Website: home-depot
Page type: delivery-shipping
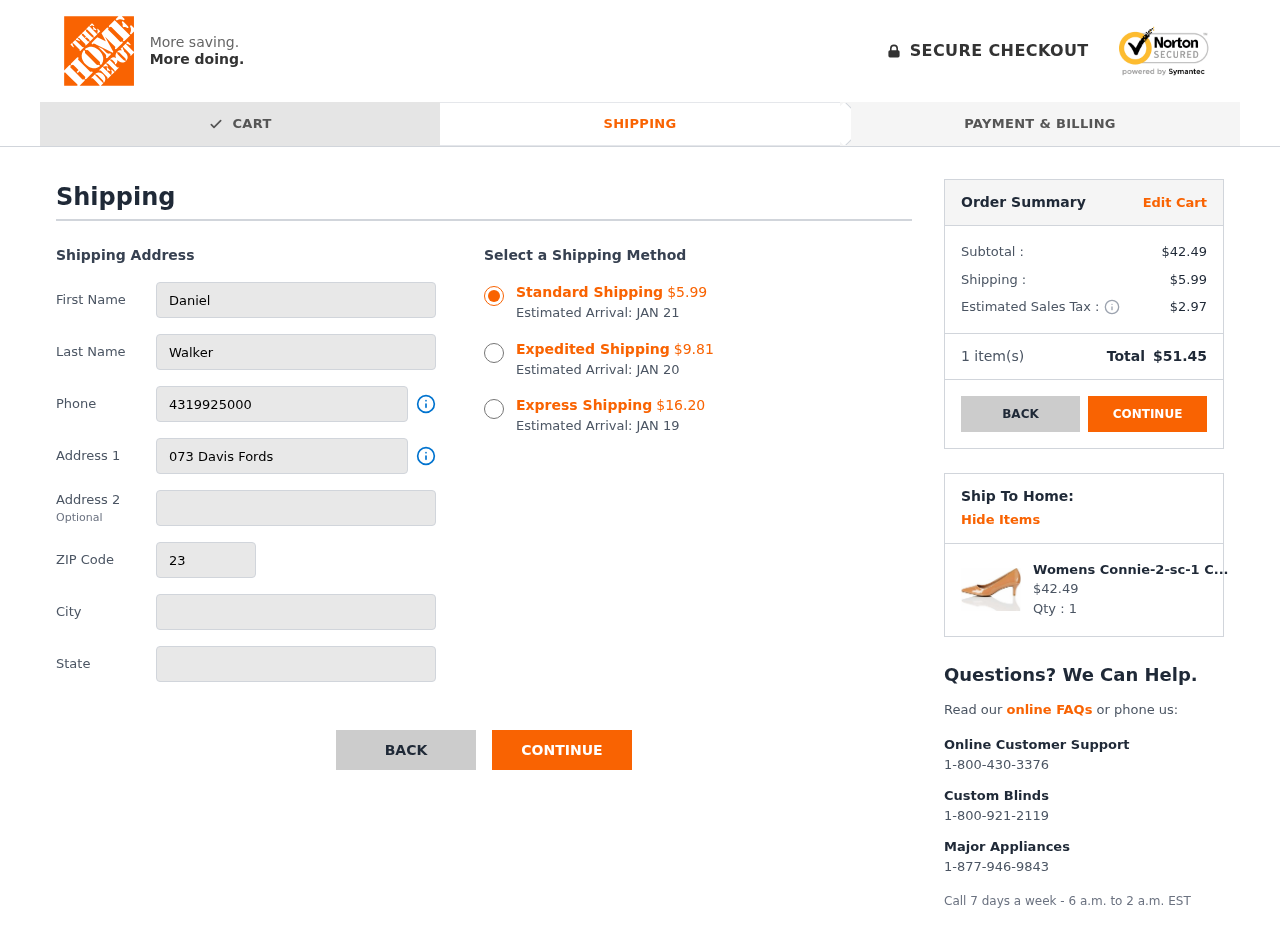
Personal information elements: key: PII_CITY
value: North Andrew
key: PII_FIRSTNAME
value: Daniel
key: PII_LASTNAME
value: Walker
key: PII_PHONE
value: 4319925000
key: PII_POSTCODE
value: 23845
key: PII_STATE
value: PW
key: PII_STREET
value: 073 Davis Fords
Product elements: key: PRODUCT1_NAME
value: Womens Connie-2-sc-1 Closed Toe Heels
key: PRODUCT1_PRICE
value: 42.49
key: PRODUCT1_QUANTITY
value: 1
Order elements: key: ORDER_SHIPPING_COST_STANDARD
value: $5.99
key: ORDER_DELIVERY_DATE
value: JAN 21
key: ORDER_SHIPPING_COST_EXPEDITED
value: $9.81
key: ORDER_DELIVERY_DATE_EXPEDITED
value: JAN 20
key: ORDER_SHIPPING_COST_EXPRESS
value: $16.20
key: ORDER_DELIVERY_DATE_EXPRESS
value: JAN 19
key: ORDER_SUBTOTAL
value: $42.49
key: ORDER_SHIPPING_COST
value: $5.99
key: ORDER_TAX
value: $2.97
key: ORDER_NUM_ITEMS
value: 1
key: ORDER_TOTAL
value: $51.45